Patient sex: M
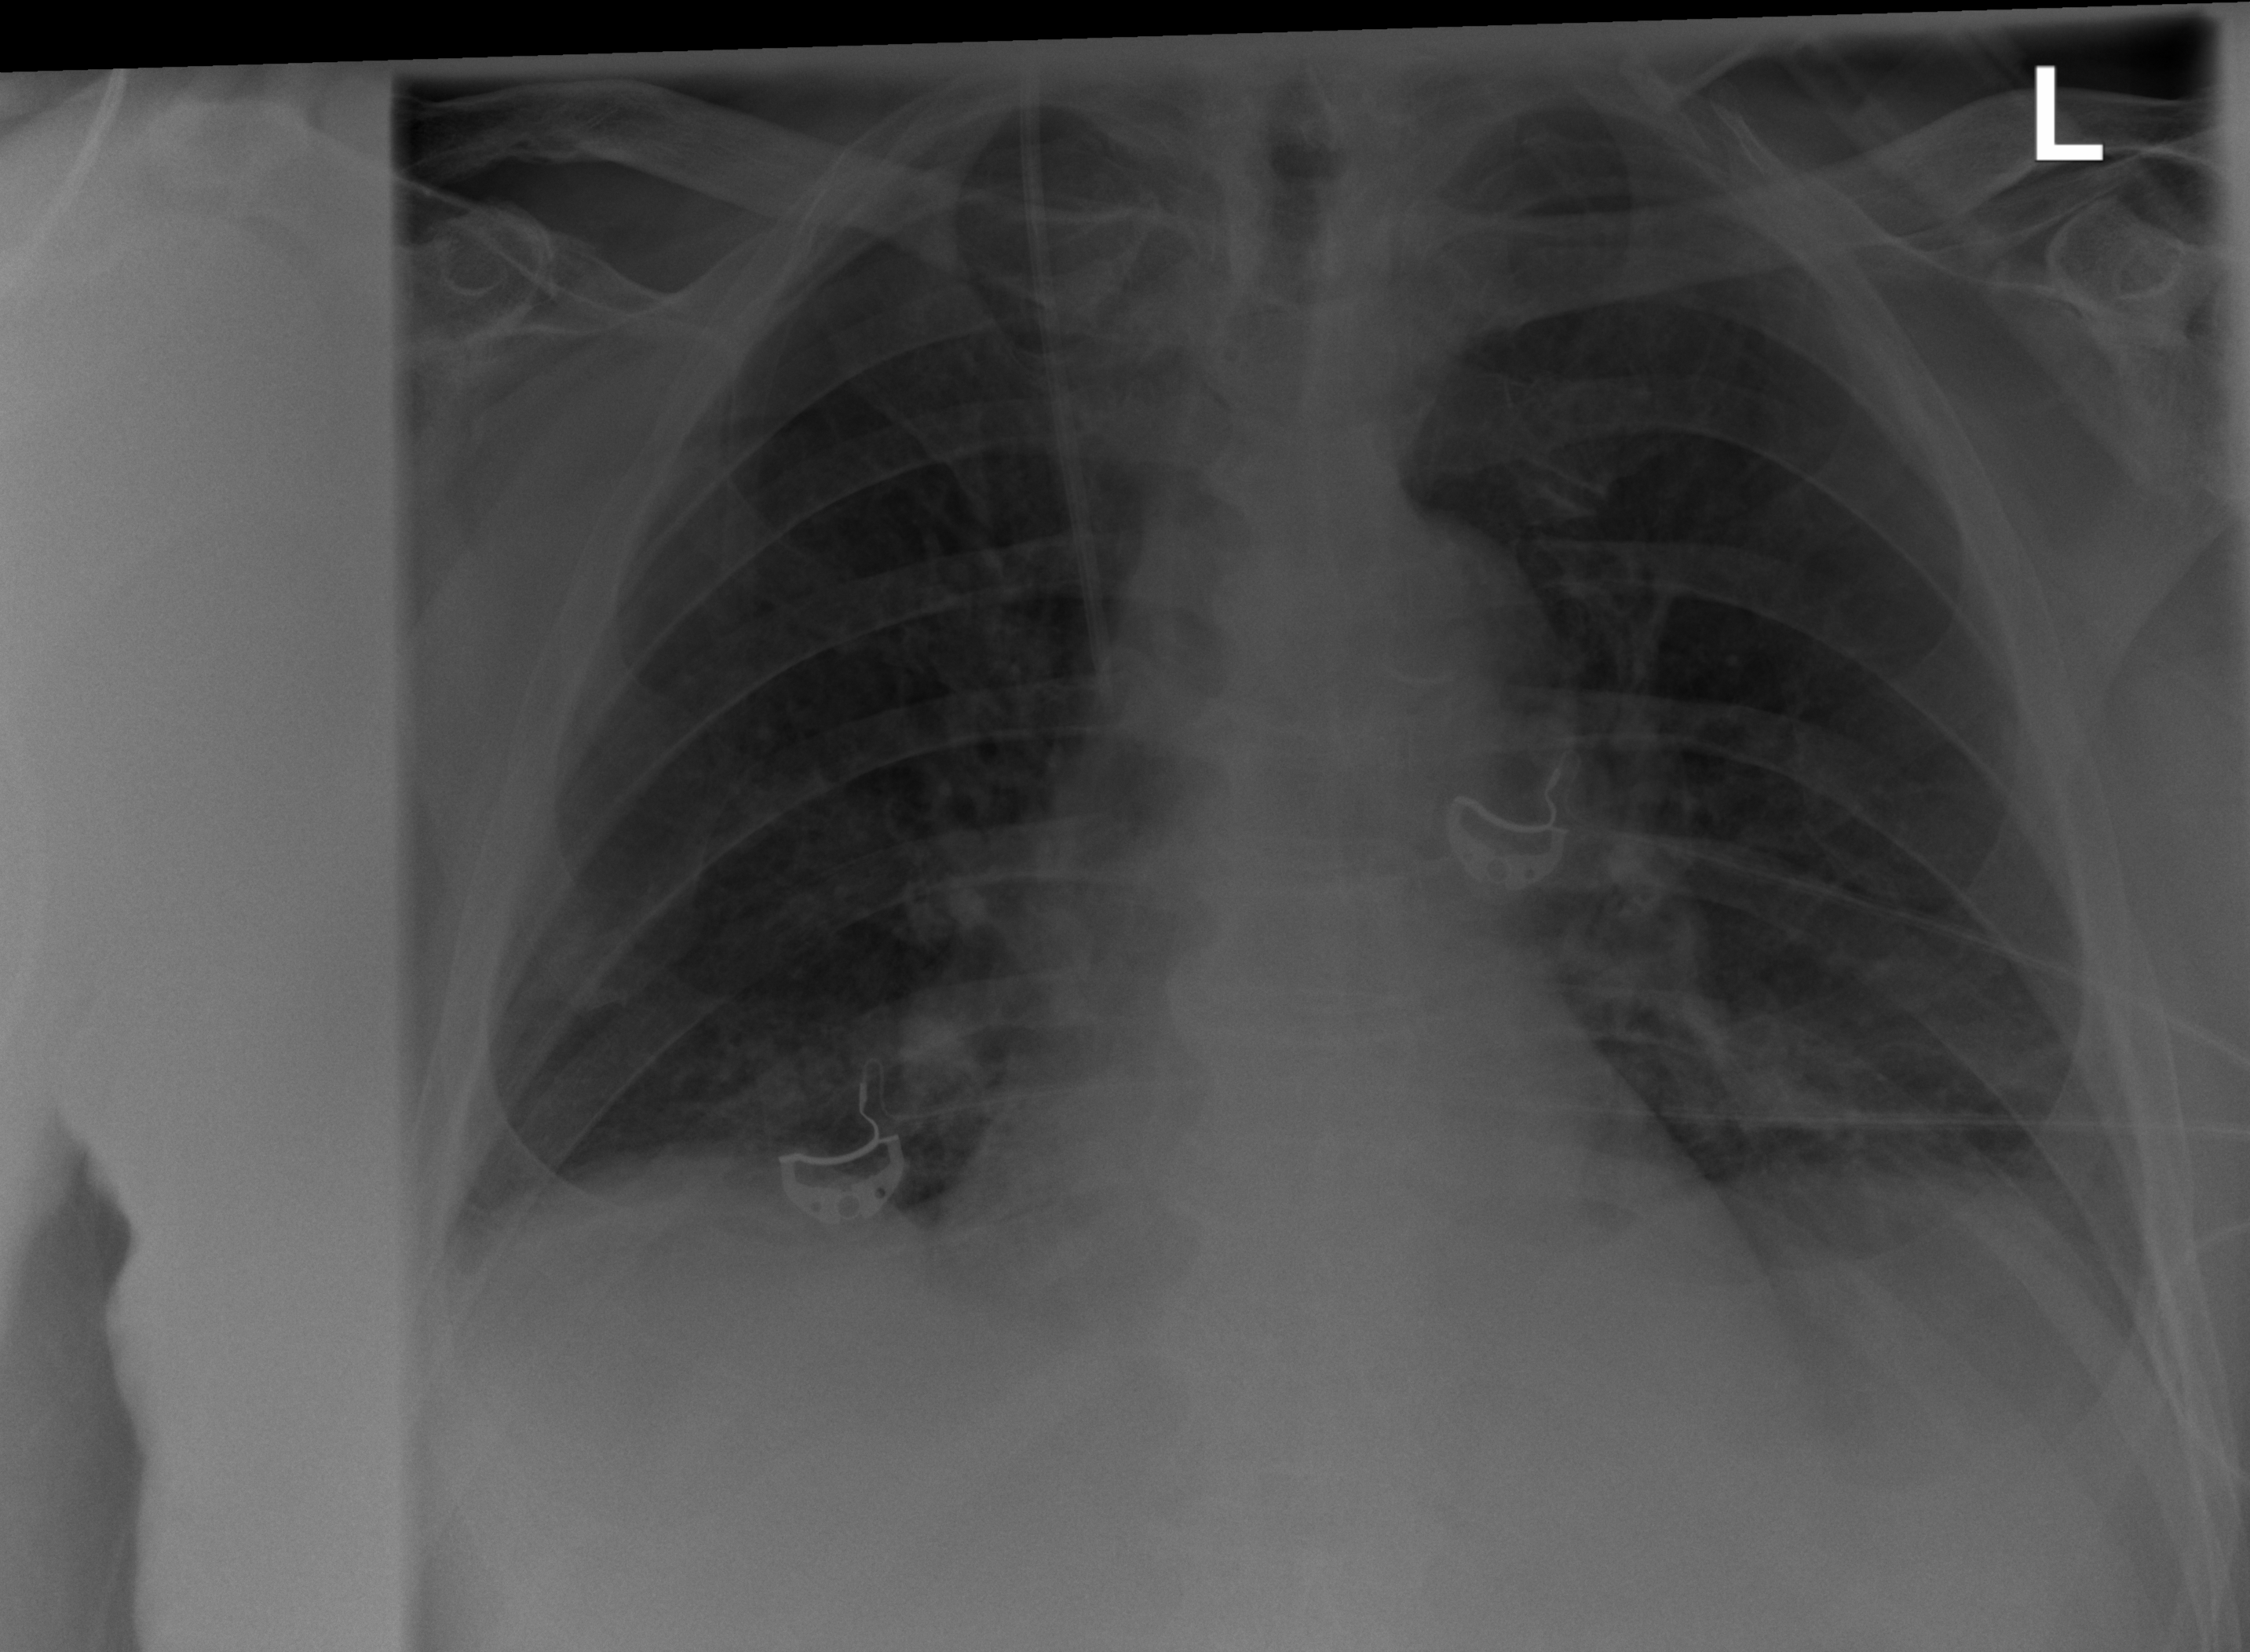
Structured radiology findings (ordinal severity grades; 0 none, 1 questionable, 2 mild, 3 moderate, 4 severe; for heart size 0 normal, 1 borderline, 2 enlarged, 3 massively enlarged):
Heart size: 1
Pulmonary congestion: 0
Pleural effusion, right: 0
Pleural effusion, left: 0
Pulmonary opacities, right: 0
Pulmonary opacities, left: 2
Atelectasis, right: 2
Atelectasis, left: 2